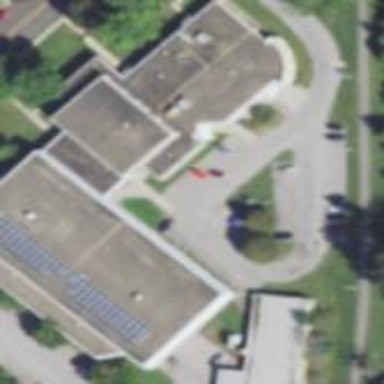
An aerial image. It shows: Community center building.